Brain MRI, t1w sequence, axial 2D slice.
Patient: age 34, sex M, weight 95 kg, height 1.95 m
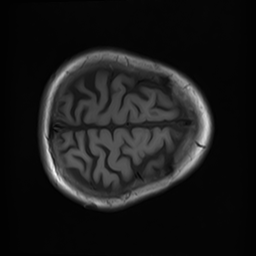